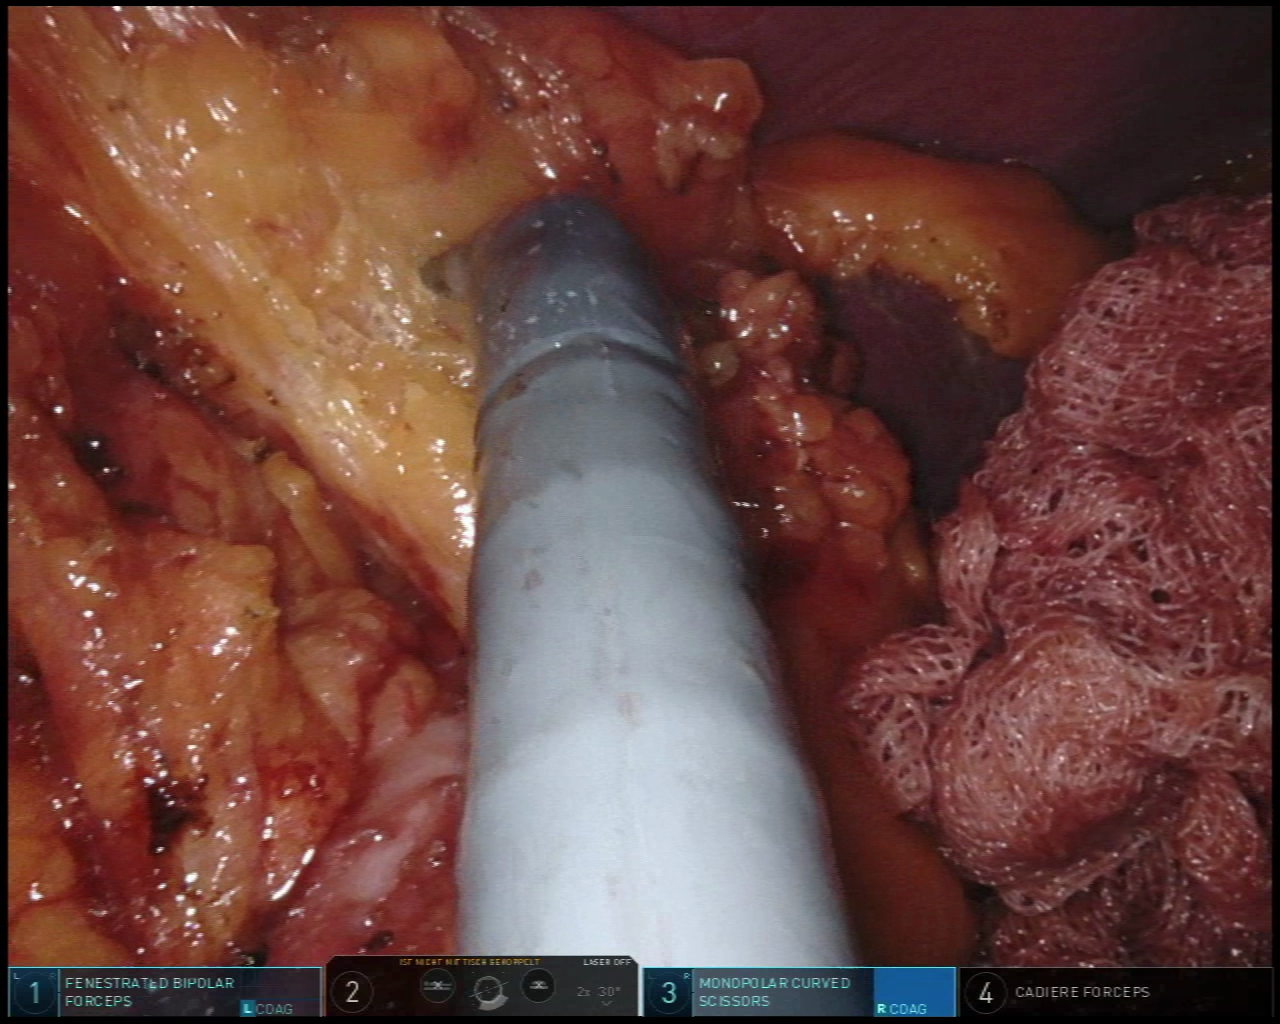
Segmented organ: spleen
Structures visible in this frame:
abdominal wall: yes
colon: no
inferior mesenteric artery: no
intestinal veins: no
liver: no
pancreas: no
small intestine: no
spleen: yes
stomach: yes
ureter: no
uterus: no
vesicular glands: no